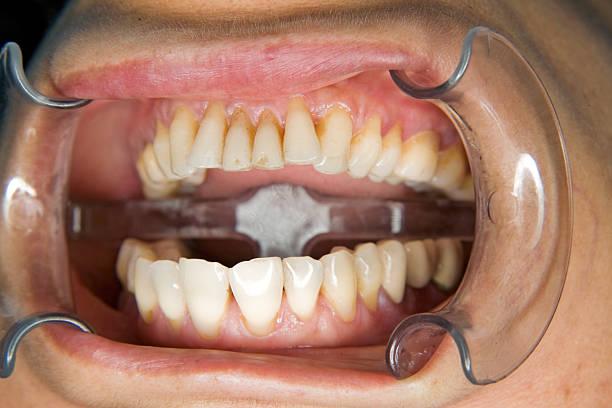
Condition: Calculus